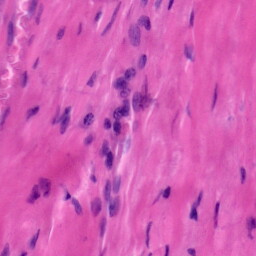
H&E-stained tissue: Tonsil